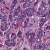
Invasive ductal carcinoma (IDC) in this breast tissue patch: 1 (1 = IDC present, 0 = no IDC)